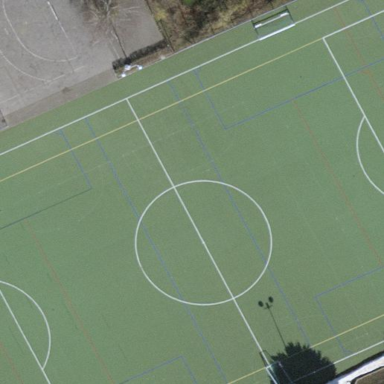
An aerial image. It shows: Soccer pitch for leisure land activities.